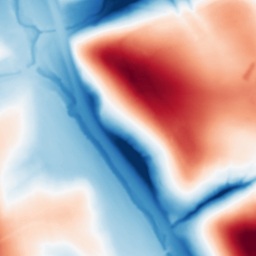
Category: multiscale
Decomposition family: dog
Decomposition parameters: sigma_low: 1
sigma_high: 50
Upsampling method: bicubic_16x
Upsampling parameters: scale: 16
Upsampling scale: 16